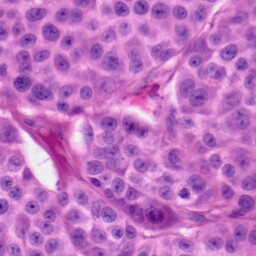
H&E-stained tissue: Skin